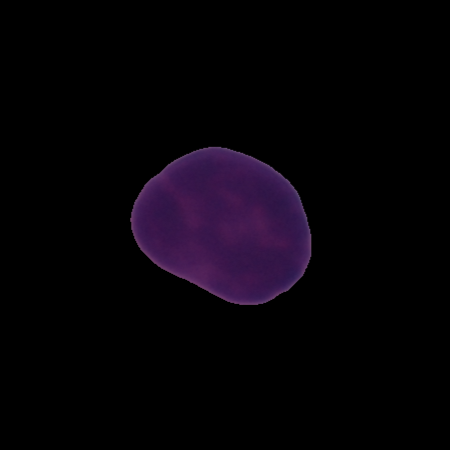
Label: healthy